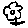
Label: flower